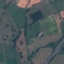
Land use / land cover: Pasture